Question: ...kind of. As illustrated by this extremely simplistic example,

very rarely (only once reported so far), it happens that one of my applications crashes this way. I want to terminate it as I normally do when an unspecific exception occurs. My strategy is to (low-level) log the problem, then terminate. The application is part of a subsystem and I want to (re)start it, if any problem is detected. It's built with C++-Builder 6 and runs on Windows (XP...7, also 8). I learned that an 'abort()' most probably caused the error message. The application has a GUI, that's why a message box is shown instead of just making an (unblocking) output to 'stderr'.
And as long as the message box isn't accepted by a user, my application , for example it handles timers (the lifebeats in the above example increase) or inter-process messages, fully unaware about the problem.
After reading some answers to <URL>, I tried the following
'''
void mySignalHandler(int sig)
{
// low-level error reporting here
exit(-1);
}
void __fastcall TForm1::FormCreate(TObject *Sender)
{
signal(SIGABRT, mySignalHandler);
// some more initialisation here
}
'''
which lets my properly also if 'abort()' or 'raise(SIGABRT)' is called. (I also wish to prevent Windows from "searching for a solution of the problem".)
Is this (registering a signal handler for abort and calling exit there) reliable from your point of view? ...or at least something one can build upon?
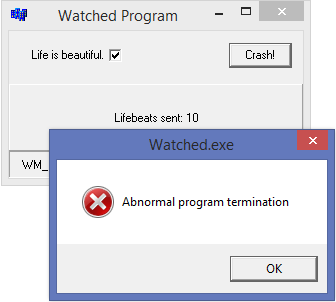
Answer: In the C++Builder installation folder, check the following files:
- '_ErrorMessage'- 'abort''_ErrorMessage'- '_assert''_ErrorMessage'
errormsg.c defines an undocumented '_messagefunc' function pointer that you can set to override the default behavior. Although it's undocumented and not declared in any header files, you can declare it as an 'extern' and access it that way. Sample usage:
'''
extern int (_RTLENTRY * _EXPDATA _messagefunc)(char *msg);
static int LogAndDie(char *msg)
{
LogMessageToSomeFile(msg);
exit(1);
return 0;
}
void InitializeErrorHandling()
{
_messagefunc = LogAndDie;
}
'''